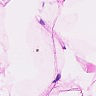
Metastatic tissue present: no